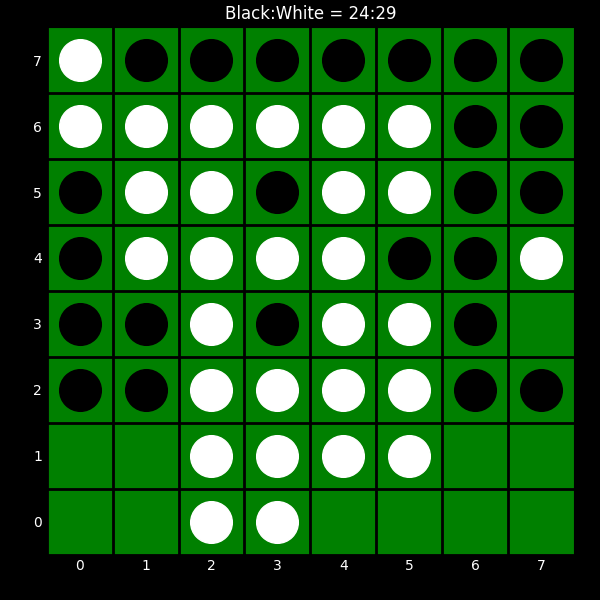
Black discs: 24
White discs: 29